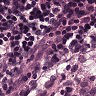
Metastatic tissue present: no